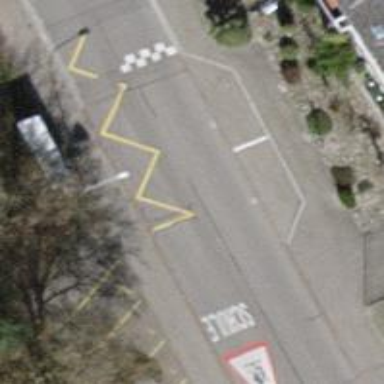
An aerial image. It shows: Public transport stop position.